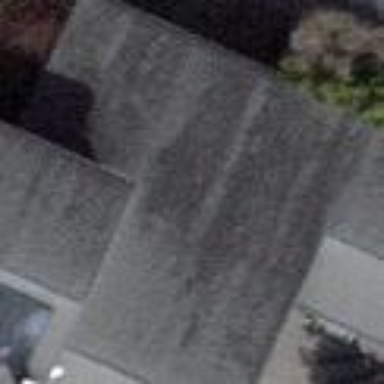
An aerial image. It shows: View of roof of building.